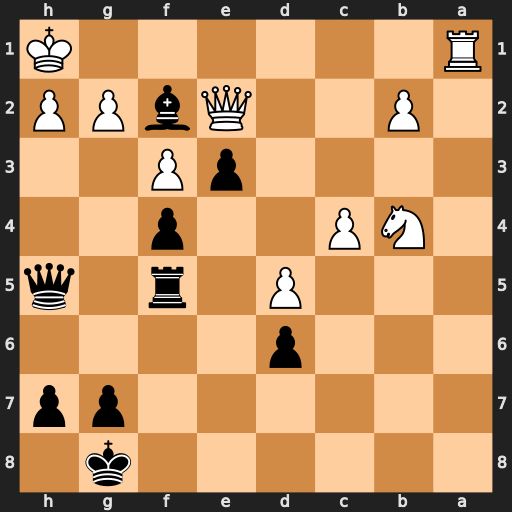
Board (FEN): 6k1/6pp/3p4/3P1r1q/1NP2p2/4pP2/1P2QbPP/R6K
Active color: b
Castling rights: -
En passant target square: -
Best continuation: Qxh2+ Kxh2 Rh5#